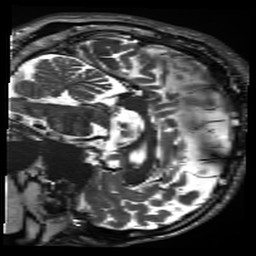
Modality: inplaneT2
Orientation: sagittal
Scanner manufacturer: siemens
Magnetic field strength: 3 T
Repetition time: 11 s
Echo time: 0.059 s